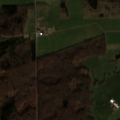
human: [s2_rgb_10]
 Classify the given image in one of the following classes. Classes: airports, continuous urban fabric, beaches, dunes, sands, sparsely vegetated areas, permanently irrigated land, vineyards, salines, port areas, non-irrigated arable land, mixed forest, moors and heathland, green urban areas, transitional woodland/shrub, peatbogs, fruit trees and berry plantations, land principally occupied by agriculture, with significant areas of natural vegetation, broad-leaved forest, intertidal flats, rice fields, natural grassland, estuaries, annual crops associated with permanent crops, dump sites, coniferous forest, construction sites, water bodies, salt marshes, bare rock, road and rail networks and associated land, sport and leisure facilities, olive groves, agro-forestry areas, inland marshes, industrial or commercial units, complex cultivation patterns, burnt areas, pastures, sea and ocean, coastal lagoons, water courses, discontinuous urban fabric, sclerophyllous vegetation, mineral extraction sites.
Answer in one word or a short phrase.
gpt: non-irrigated arable land, pastures, complex cultivation patterns, broad-leaved forest